Aerial crown-view tile of a tropical tree (Barro Colorado Island, Panama), acquired 20241216:
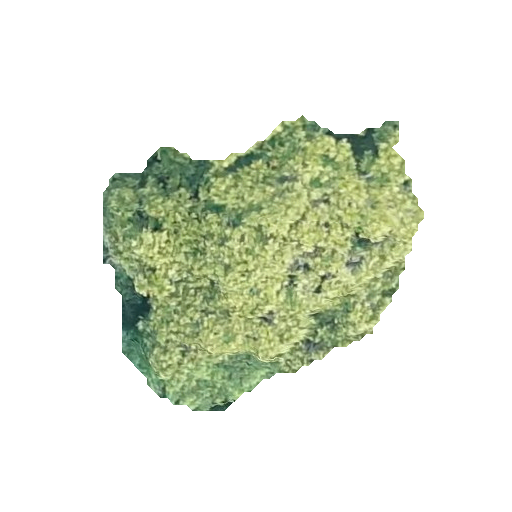
Species: Anacardium excelsum
GBIF accepted scientific name: Anacardium excelsum
Crown area: 95.413 m²